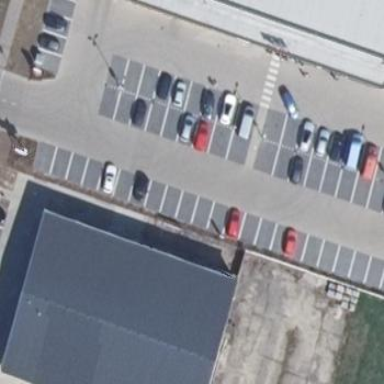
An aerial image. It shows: Parking area with surface.